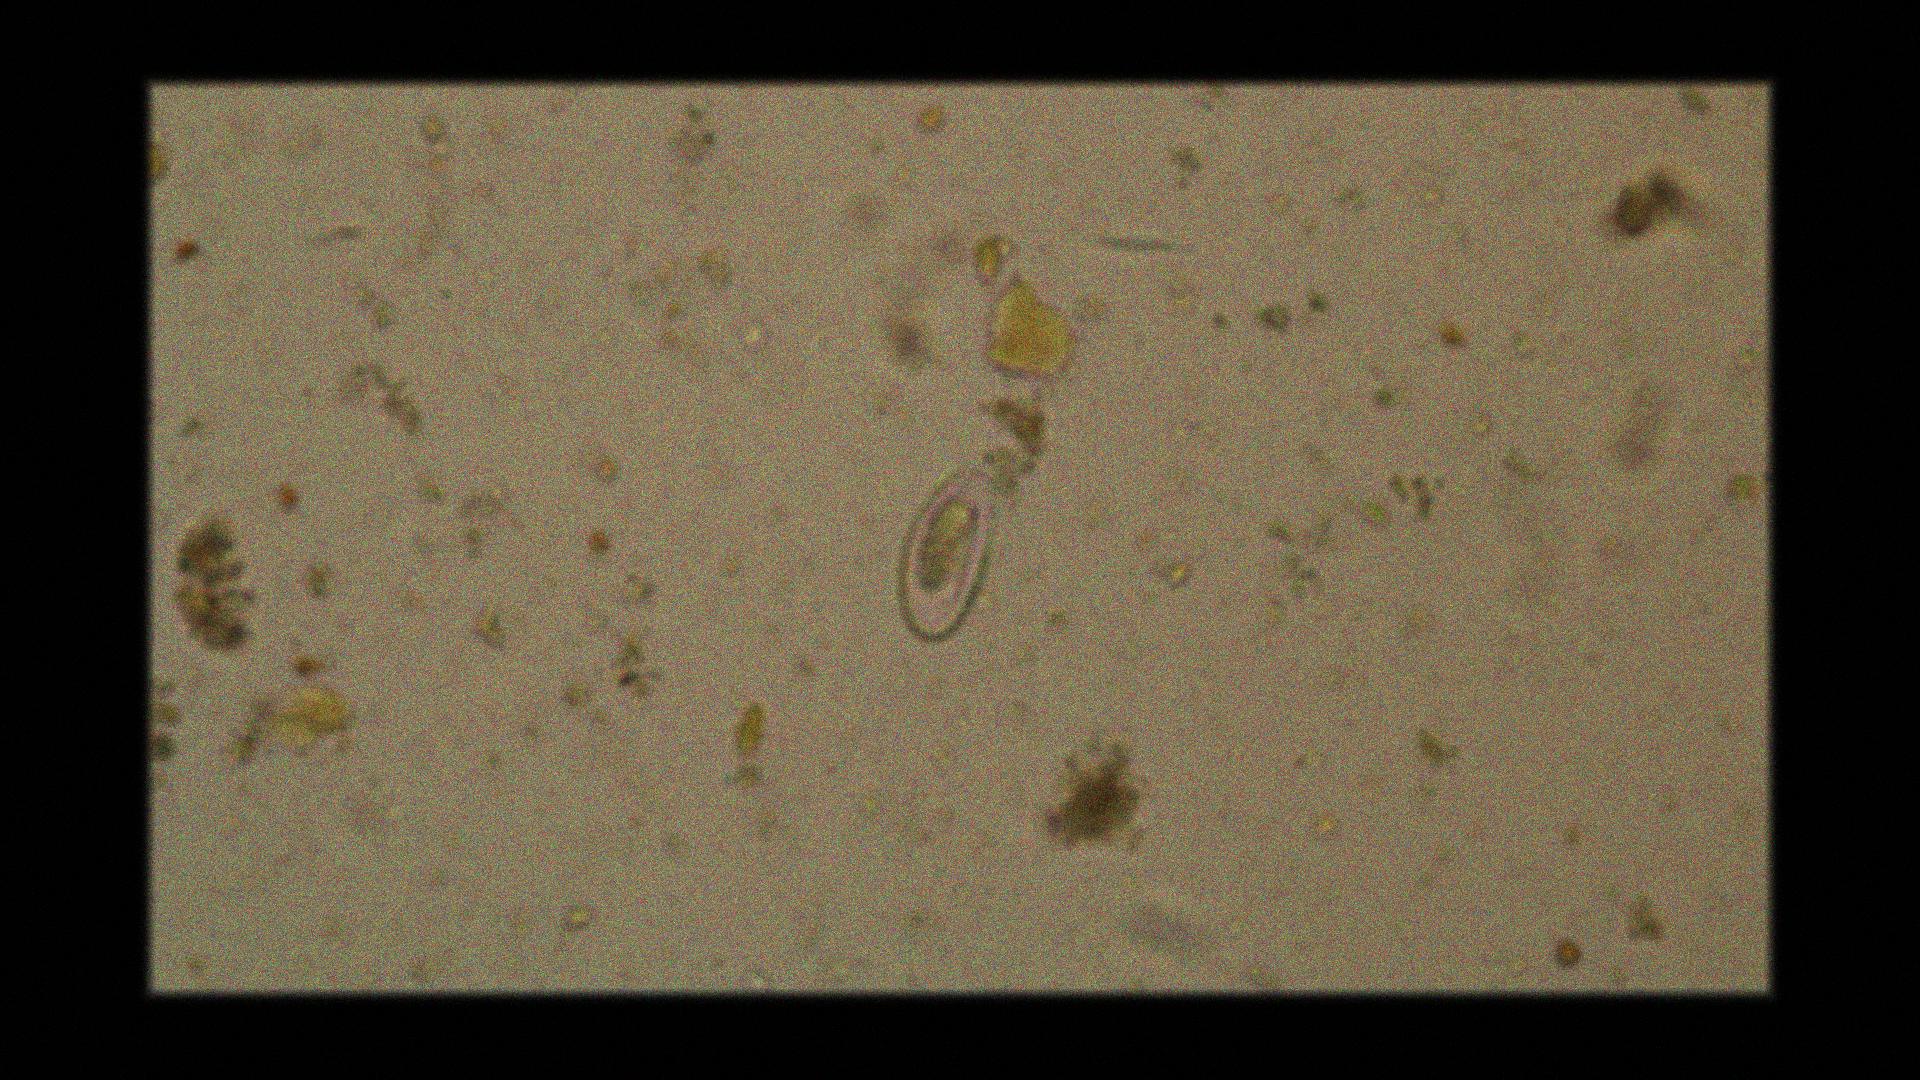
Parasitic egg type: Enterobius vermicularis